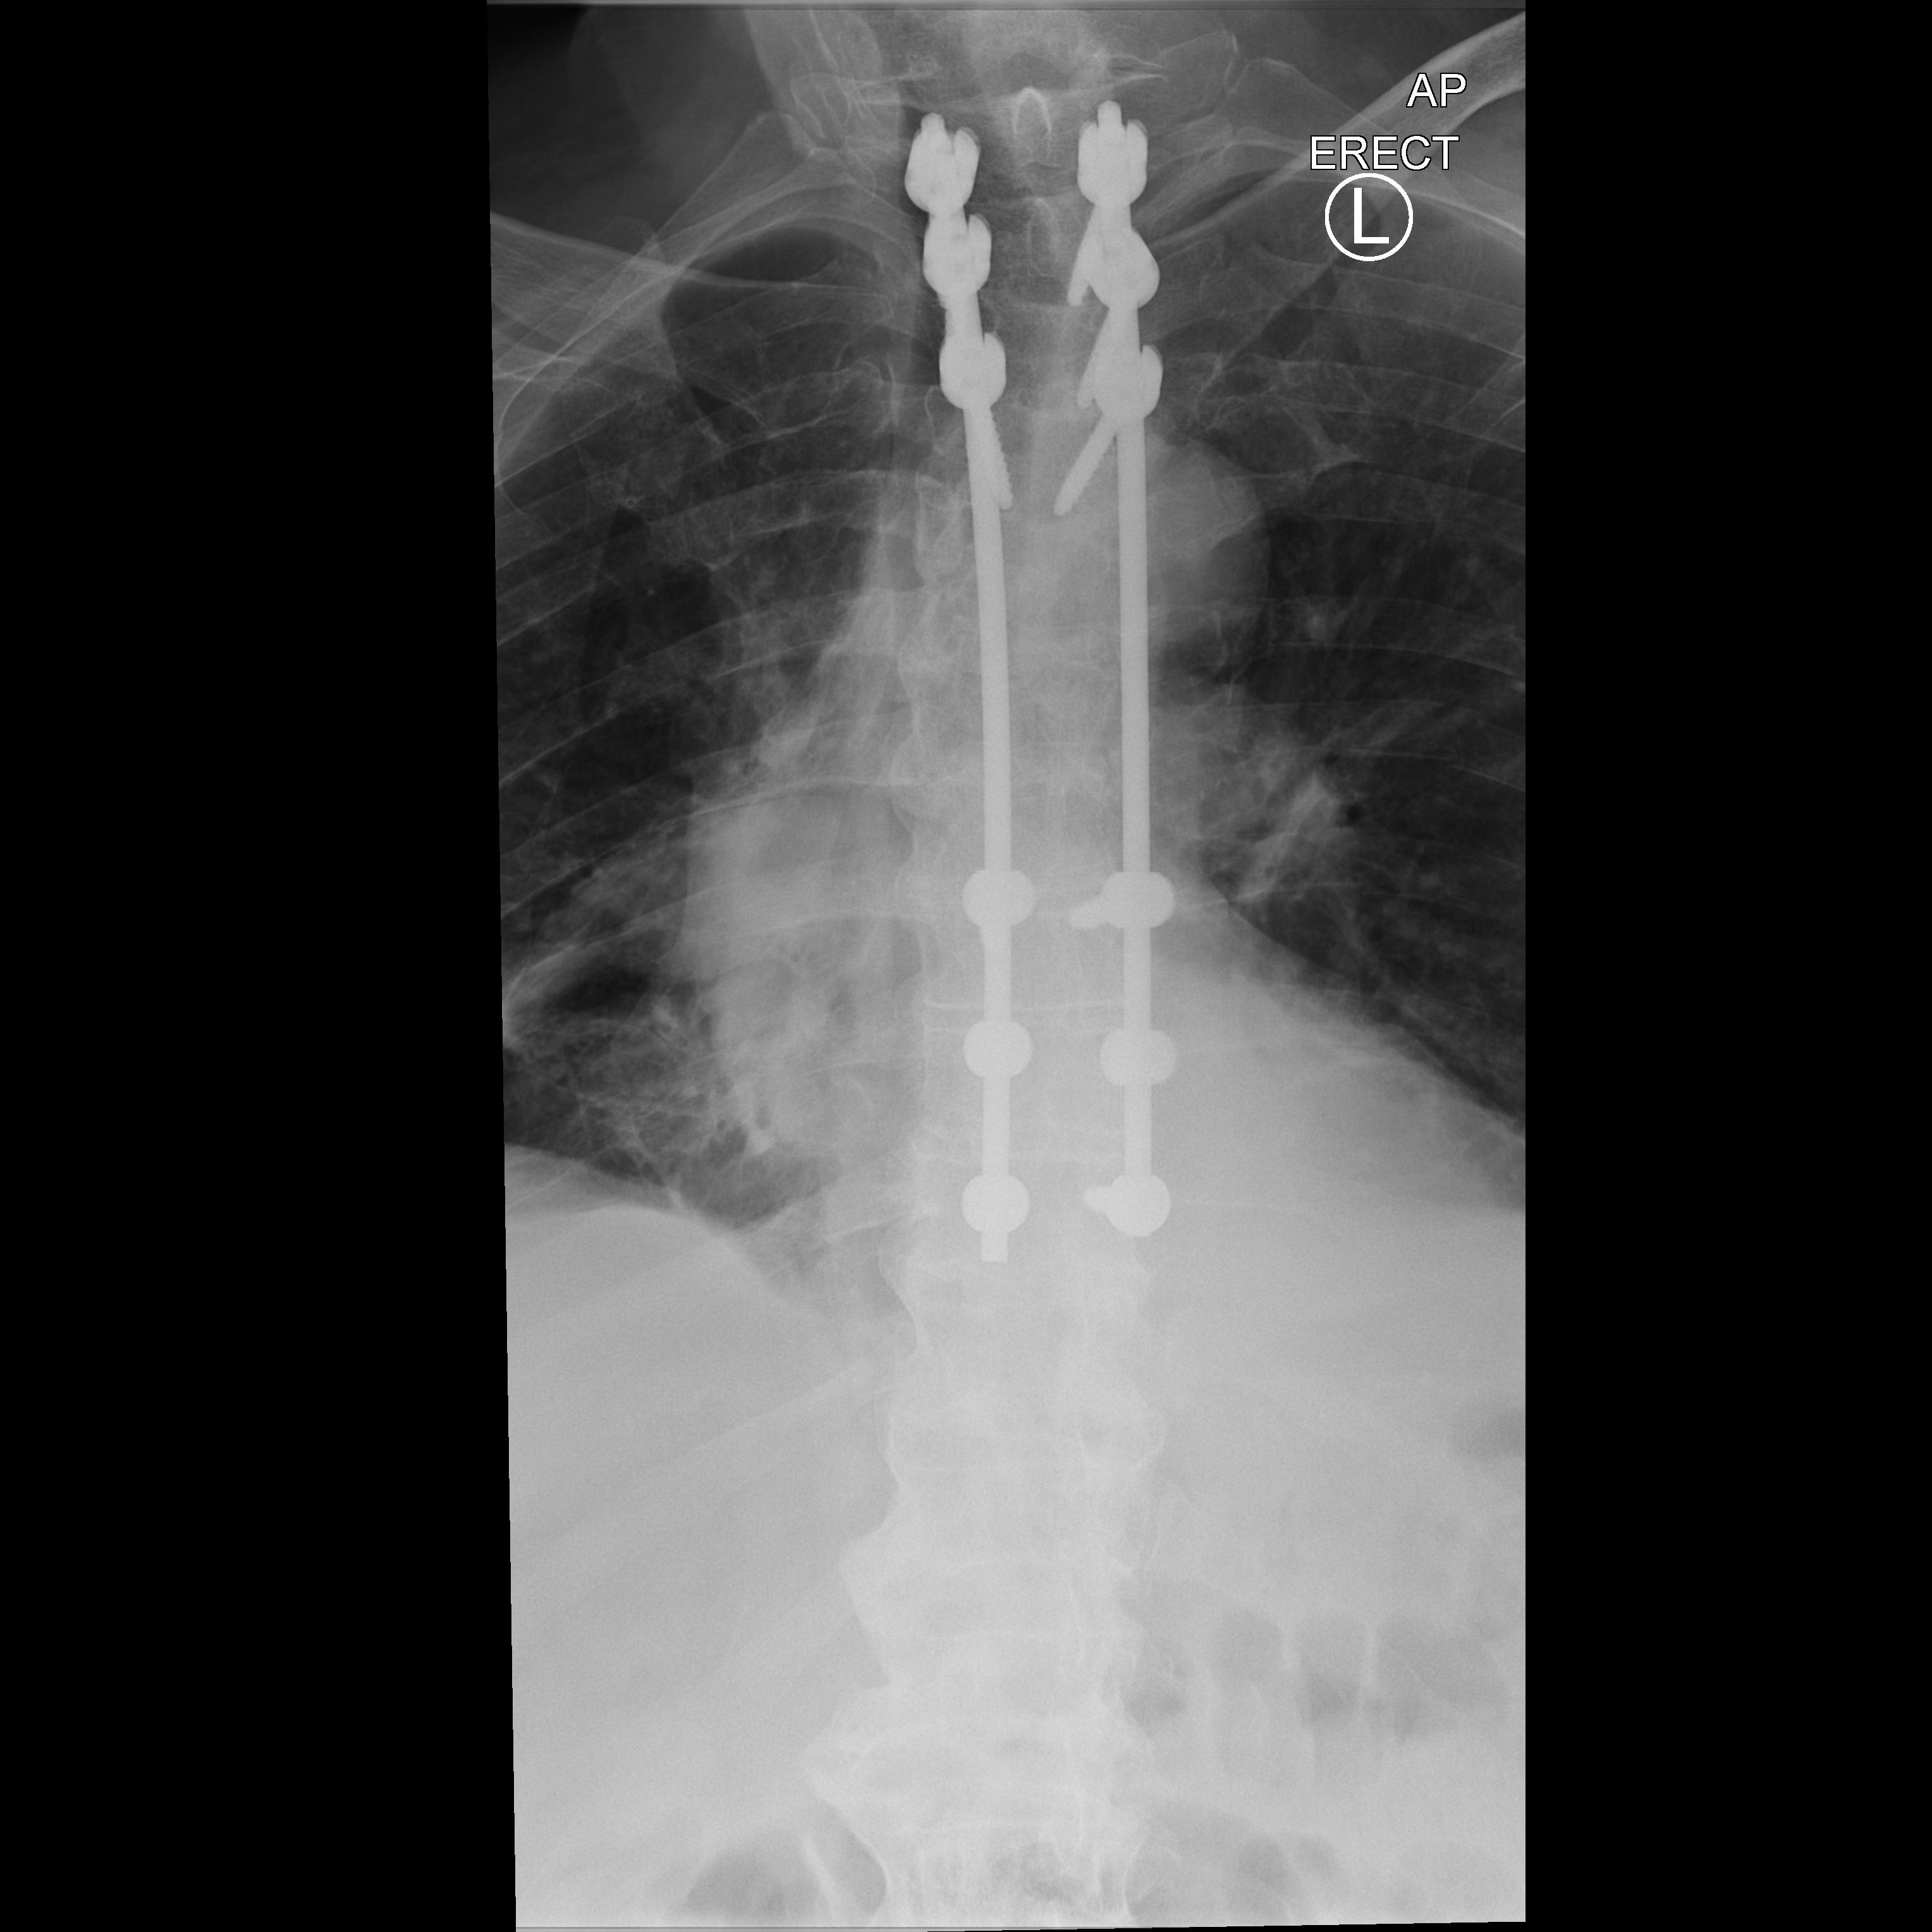
View: AP
Implant manufacturer: Depuy expedium (Synthes)